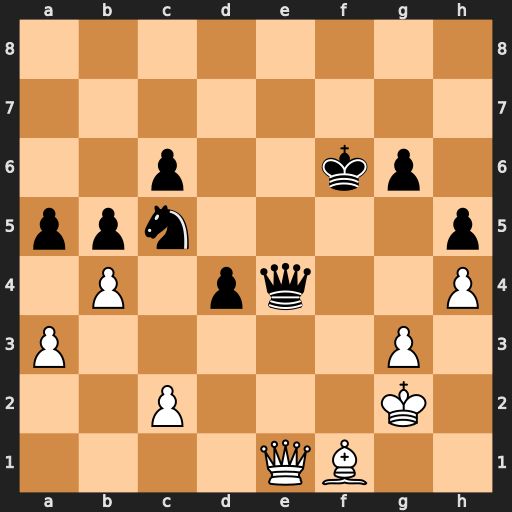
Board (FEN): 8/8/2p2kp1/ppn4p/1P1pq2P/P5P1/2P3K1/4QB2
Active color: w
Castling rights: -
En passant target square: -
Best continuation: Qxe4 Nxe4 bxa5